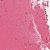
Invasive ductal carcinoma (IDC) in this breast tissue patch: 0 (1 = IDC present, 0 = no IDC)